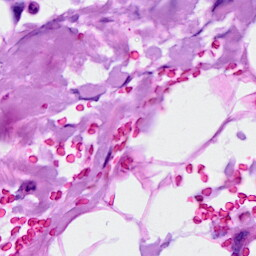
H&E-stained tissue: Breast